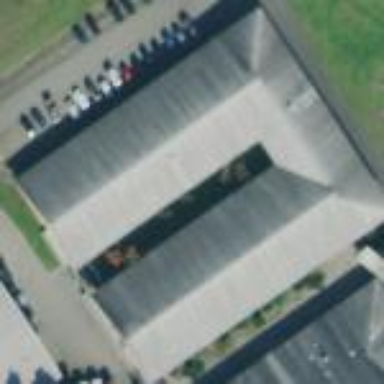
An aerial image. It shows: School building.